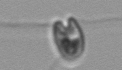
Label: flagellate_morphotype1